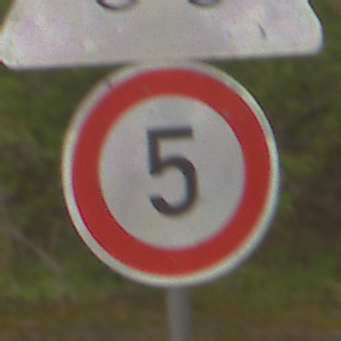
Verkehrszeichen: Geschwindigkeit5
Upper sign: RadverkehrLinks
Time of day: MorningAfternoon
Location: Outdoor (Nature)
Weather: Overcast
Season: NotSpecified
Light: Natural